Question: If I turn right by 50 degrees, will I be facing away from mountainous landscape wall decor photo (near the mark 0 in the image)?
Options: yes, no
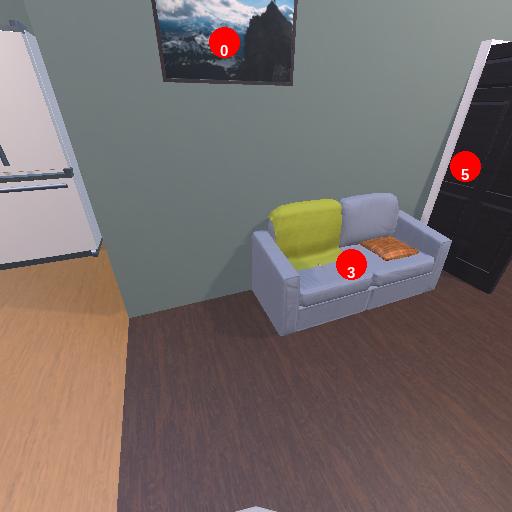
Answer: yes